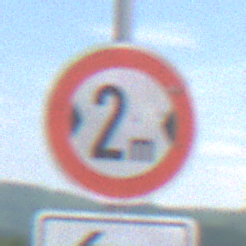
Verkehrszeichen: TatsaechlicheBreite2
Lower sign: RichtungsangabeDurchPfeile2
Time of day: Midday
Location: Outdoor (RoadRail)
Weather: PartlyCloudy
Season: NotSpecified
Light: Natural